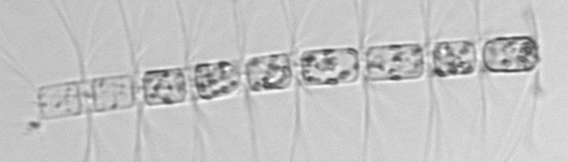
Label: Bacteriastrum